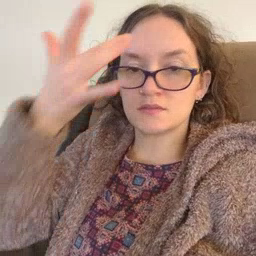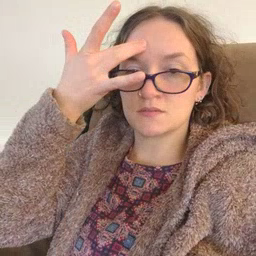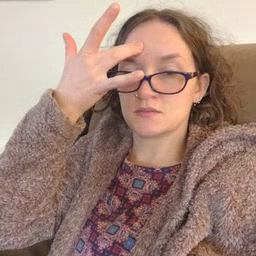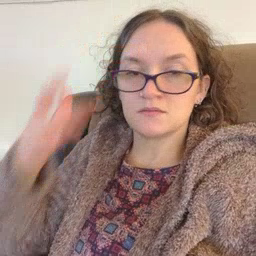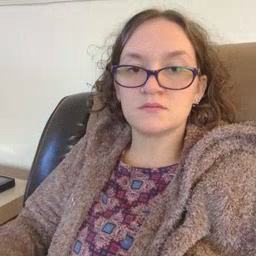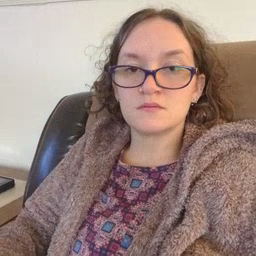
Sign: sick